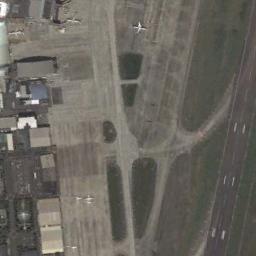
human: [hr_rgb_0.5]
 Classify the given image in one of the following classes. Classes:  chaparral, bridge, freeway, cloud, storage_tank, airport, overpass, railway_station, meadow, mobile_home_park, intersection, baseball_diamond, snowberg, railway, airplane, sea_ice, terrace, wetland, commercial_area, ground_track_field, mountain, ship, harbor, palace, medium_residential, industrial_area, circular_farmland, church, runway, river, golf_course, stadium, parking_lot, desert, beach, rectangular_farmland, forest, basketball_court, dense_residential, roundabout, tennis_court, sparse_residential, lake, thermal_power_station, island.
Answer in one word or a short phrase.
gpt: airport